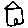
Label: house